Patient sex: M
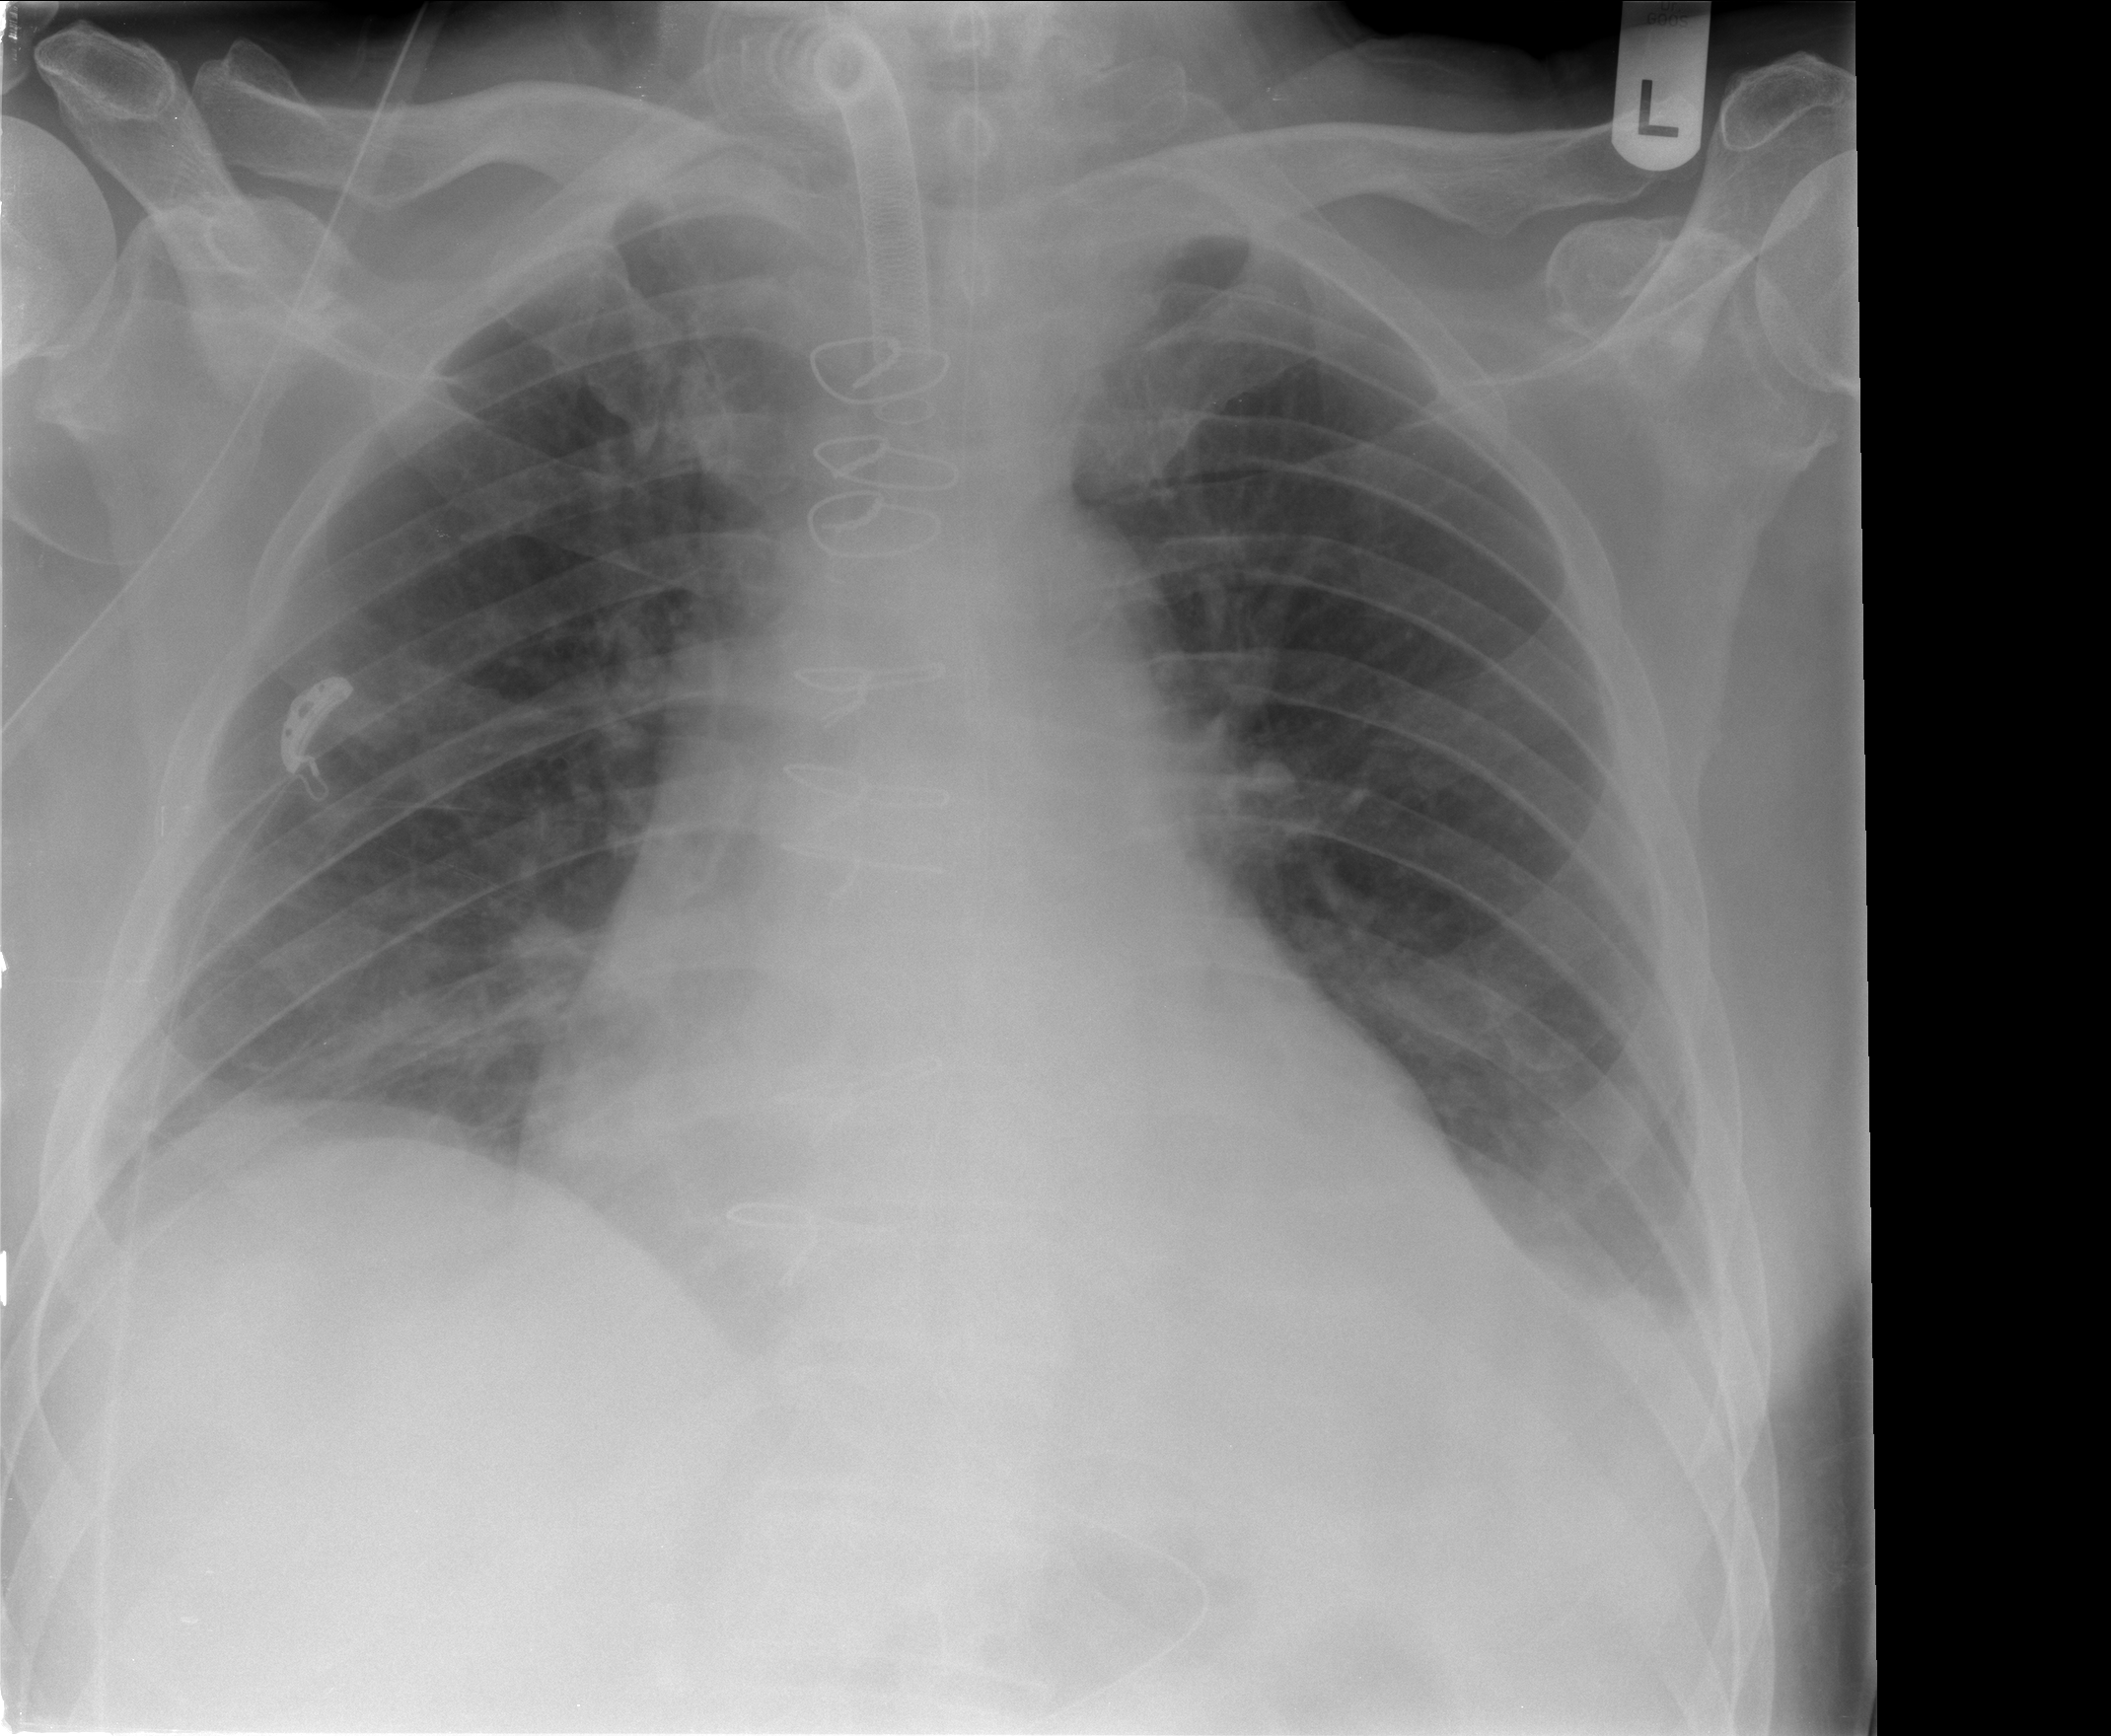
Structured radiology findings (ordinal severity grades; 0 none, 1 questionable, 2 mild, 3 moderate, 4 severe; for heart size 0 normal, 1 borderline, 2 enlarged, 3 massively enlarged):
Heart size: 3
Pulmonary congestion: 2
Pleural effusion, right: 1
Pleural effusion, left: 2
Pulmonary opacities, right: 0
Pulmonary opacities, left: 0
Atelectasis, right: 2
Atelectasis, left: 2